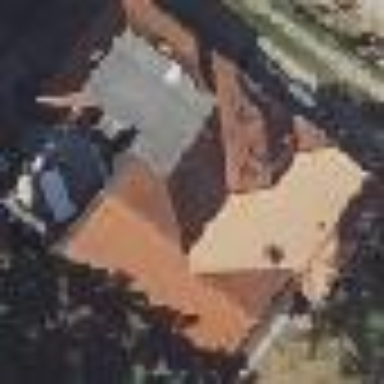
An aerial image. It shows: Detached building with half-hipped roof.